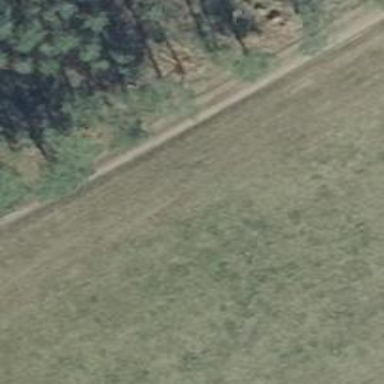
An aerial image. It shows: Sandy track with grade 4 tracktype.